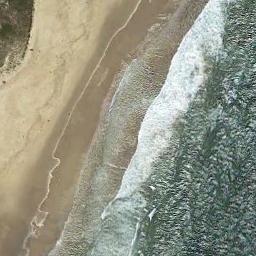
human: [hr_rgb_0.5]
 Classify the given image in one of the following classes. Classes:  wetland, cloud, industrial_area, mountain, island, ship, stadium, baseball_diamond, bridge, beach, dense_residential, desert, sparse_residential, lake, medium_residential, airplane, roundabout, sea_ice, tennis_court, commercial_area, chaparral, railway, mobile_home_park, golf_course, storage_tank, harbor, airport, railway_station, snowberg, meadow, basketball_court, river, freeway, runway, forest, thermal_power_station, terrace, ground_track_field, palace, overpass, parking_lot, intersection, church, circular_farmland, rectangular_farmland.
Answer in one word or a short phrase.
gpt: beach